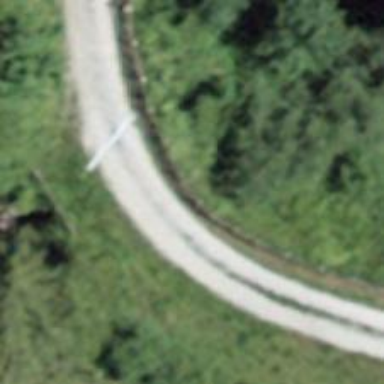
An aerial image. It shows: Culvert tunnel.